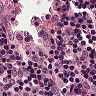
Metastatic tissue present: no